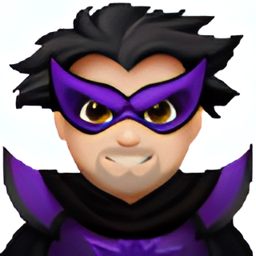
Name: man supervillain light skin tone
Emoji: 🦹🏻‍♂️
Group: People & Body
Sub-group: person-fantasy